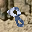
Label: 8